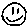
Label: smiley face